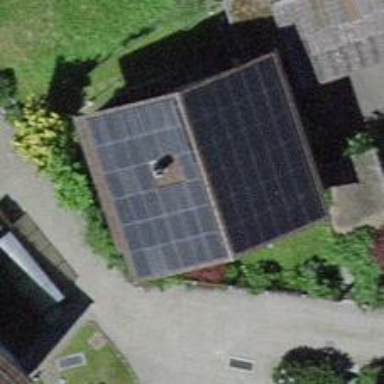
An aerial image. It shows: Solar power generator using photovoltaic panels.